Aerial crown-view tile of a tropical tree (Barro Colorado Island, Panama), acquired 20250818:
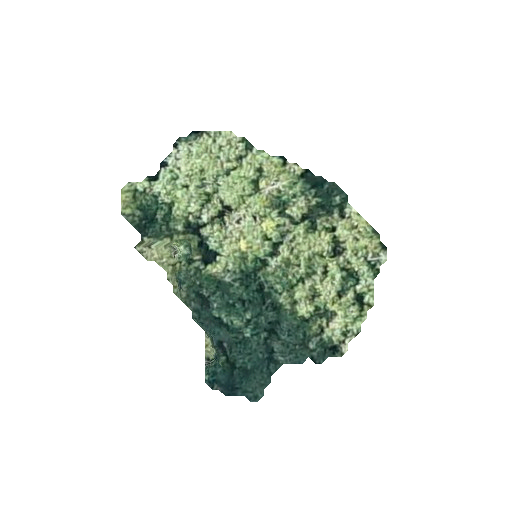
Species: Protium panamense
GBIF accepted scientific name: Protium panamense
Crown area: 62.566 m²